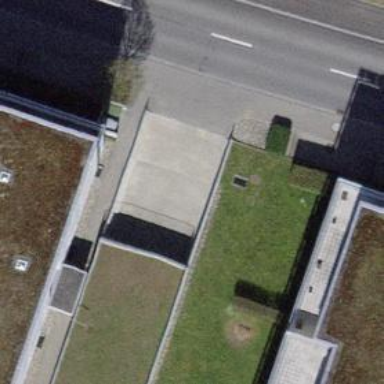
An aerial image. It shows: Parking entrance.